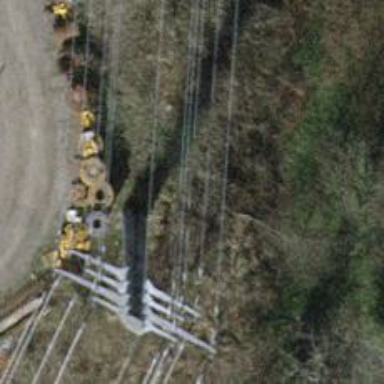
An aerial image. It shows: Power tower.